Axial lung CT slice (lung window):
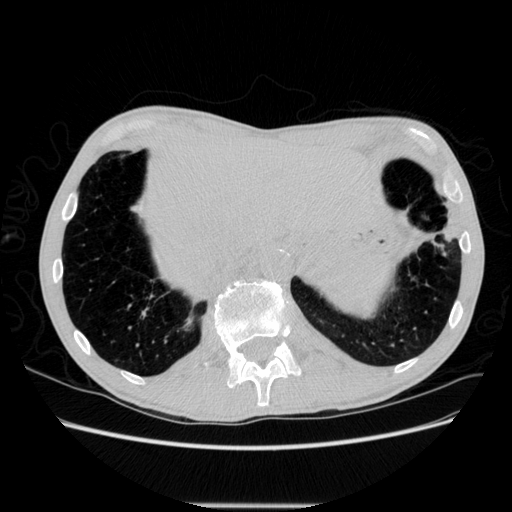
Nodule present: yes
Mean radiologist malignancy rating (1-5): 4